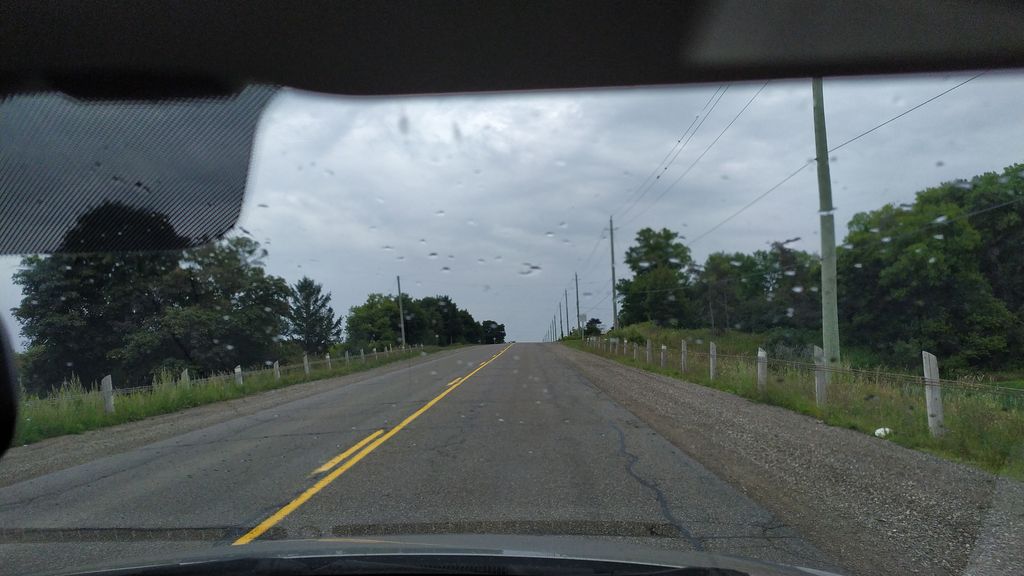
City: kitchener-waterloo